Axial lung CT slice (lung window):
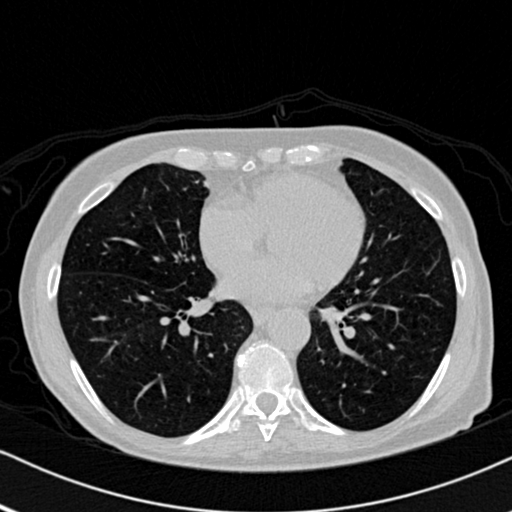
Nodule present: no